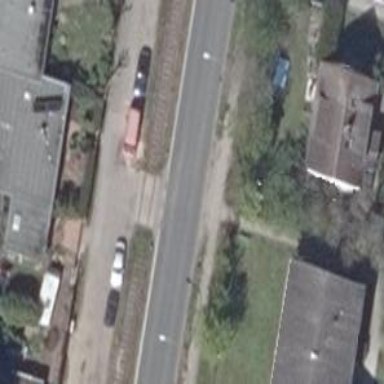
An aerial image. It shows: Asphalt road designated as living street.